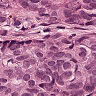
Metastatic tissue present: yes